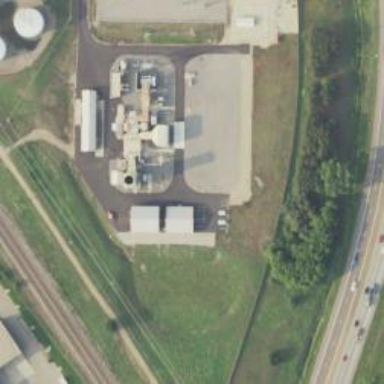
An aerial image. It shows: Gas turbine generator.